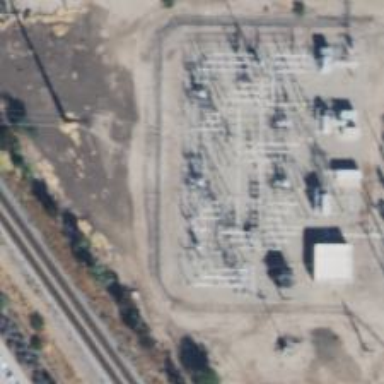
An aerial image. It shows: Switch for power supply.